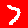
Digit: 7